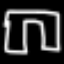
Label: pants